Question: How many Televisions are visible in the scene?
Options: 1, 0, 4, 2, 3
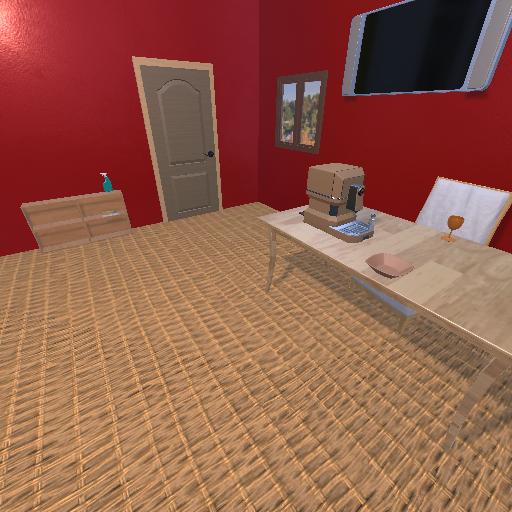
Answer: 1